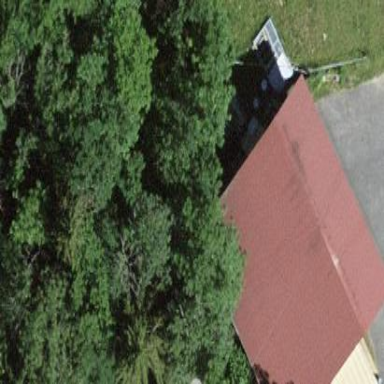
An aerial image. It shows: Shed.